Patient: sex F, age 73
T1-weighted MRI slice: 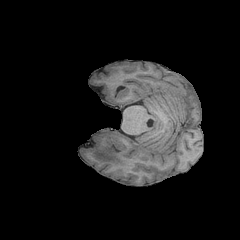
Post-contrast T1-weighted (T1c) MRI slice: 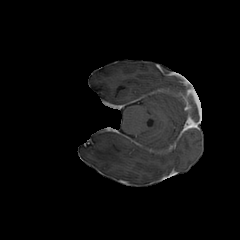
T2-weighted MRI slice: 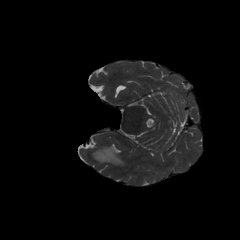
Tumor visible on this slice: yes
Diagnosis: Glioblastoma, IDH-wildtype
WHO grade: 4